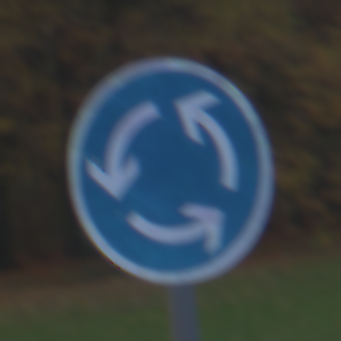
Verkehrszeichen: Kreisverkehr
Umgebung: Outdoor, Nature
Tageszeit: SunriseSunset
Wetter: PartlyCloudy
Licht: Natural
Jahreszeit: Autumn
Kontrast: LowContrast